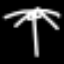
Label: palm tree